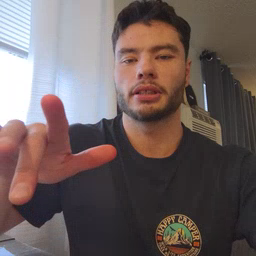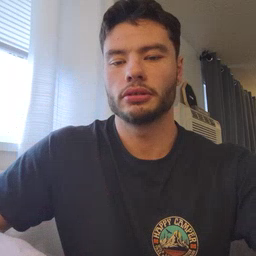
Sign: empty